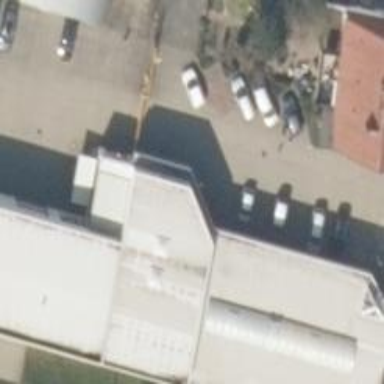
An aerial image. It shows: Commercial building.